Question: I have a large data set containing half hour intervals in one column and numerical values in the adjacent column. Here is an example of the data in a pivot table.

I would like to be able to sum the data into hourly intervals in the pivot table (e.g. 12am, 1am, 2am, etc). Is there a way to accomplish this in the pivot table or would I have to manipulate the data set?
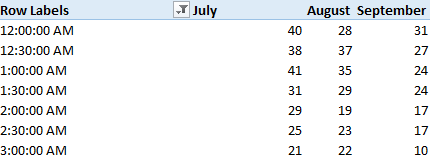
Answer: Just like @pnuts said, but here's a full-blown example.